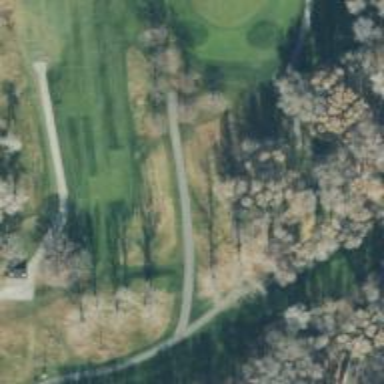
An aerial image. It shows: Path for golf carts.